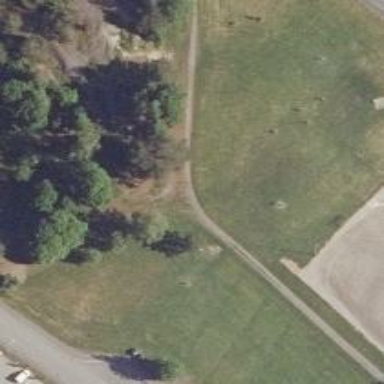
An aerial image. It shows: Disc golf tee area.